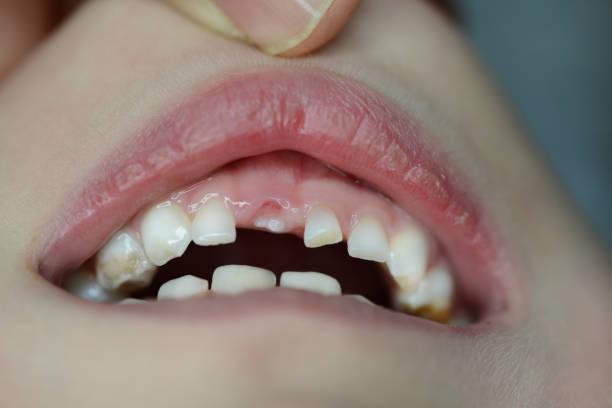
Condition: hypodontia